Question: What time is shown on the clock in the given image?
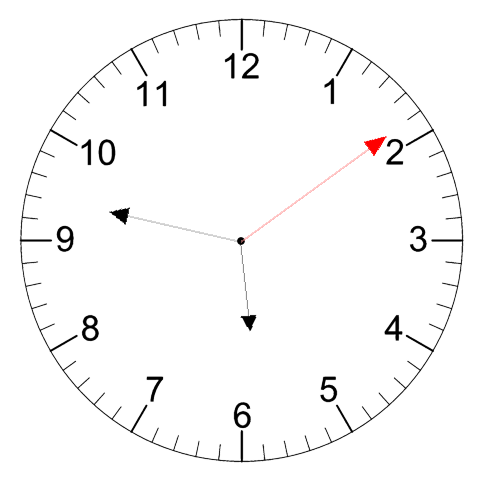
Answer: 05:47:09